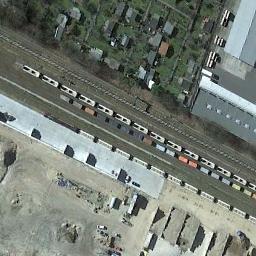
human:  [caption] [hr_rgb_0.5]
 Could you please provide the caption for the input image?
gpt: These railways are between a residential area and a clearing and two trains are on the railways .

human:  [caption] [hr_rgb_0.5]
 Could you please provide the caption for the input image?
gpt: Several buildings of different shapes and sizes are beside the railway .

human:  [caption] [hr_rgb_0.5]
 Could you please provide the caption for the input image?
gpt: There are many trees in the middle of the two railways .

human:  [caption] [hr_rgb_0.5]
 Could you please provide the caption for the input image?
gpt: The railway is next to the grass and houses .

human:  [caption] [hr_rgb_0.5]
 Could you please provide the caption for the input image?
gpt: There are some buildings beside the railway with two trains .